【题型】填空题　【知识点】解析几何　【难度】easy
已知点 \(A\) 的坐标为 \((3,2)\)，点 \(F\) 为抛物线 \(y^2 = 2x\) 的焦点，若点 \(P\) 在此抛物线上移动，求 \(|PA| + |PF|\) 取得最小值时点 \(P\) 的坐标是 \underline{\quad\quad}.
【解答】
【答案】\((2,2)\)

【分析】根据抛物线的定义，把 \(|PA| + |PF|\) 转化为 \(|PA| + |PM|\)，利用当 \(M\)、\(P\)、\(A\) 三点共线时，\(|PA| + |PF|\) 取得最小值，把 \(y = 2\) 代入抛物线 \(y^2 = 2x\) 解得 \(x\) 值，即得 \(P\) 的坐标.

【详解】根据题意，作图如下.

设点 \(P\) 在其准线 \(x = -\frac{1}{2}\) 上的射影为 \(M\).

由抛物线的定义得 \(|PF| = |PM|\).

所以欲使 \(|PA| + |PF|\) 取得最小值，就是使 \(|PA| + |PM|\) 最小.

\(
\because |PA| + |PM| \ge |AM| = 3 + \frac{1}{2} = \frac{7}{2},
\)
当且仅当 \(M\)、\(P\)、\(A\) 三点共线时，等号成立.

即点 \(P\) 的纵坐标 \(y_0 = 2\).

设点 \(P\) 的横坐标为 \(x_0\).

\(\because P(x_0, 2)\) 为抛物线 \(y^2 = 2x\) 上的点，
\(
\therefore x_0 = 2,
\)

所以点 \(P\) 的坐标为 \((2,2)\).

故答案为：\((2,2)\).

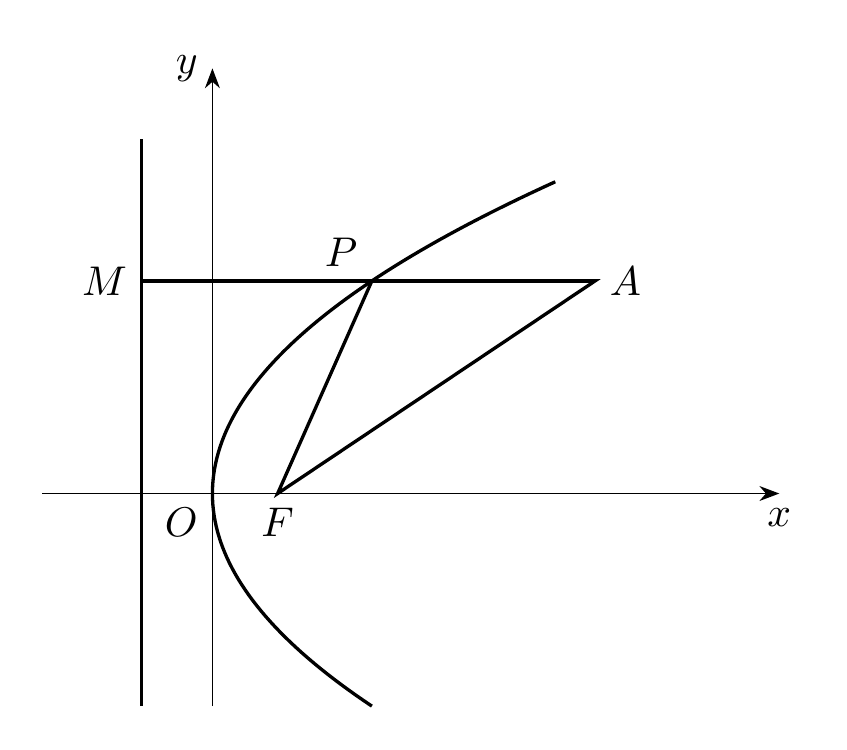